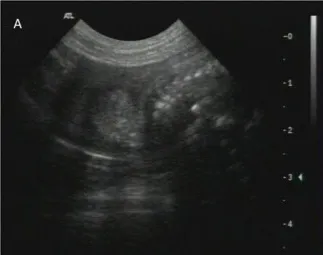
Images of ultrasound. (A,B) A collapsed fetus in the left uterine horn with BPD of 16.8 mm surrounded by echogenic fluid (D69).
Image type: radiology (ultrasound)